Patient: sex M, age 36
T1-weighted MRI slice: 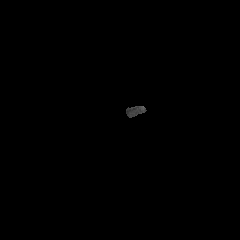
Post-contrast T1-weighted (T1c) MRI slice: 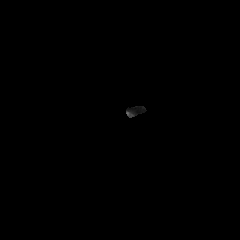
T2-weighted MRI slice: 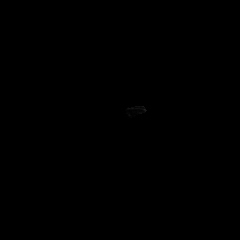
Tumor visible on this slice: no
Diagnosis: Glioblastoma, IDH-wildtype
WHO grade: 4